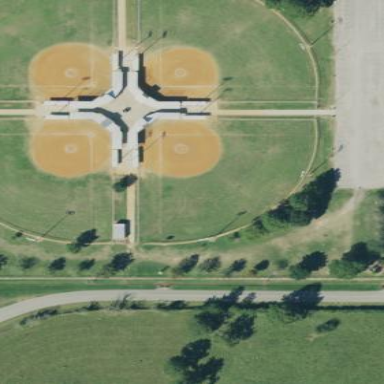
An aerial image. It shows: Softball pitch for leisure land activities.